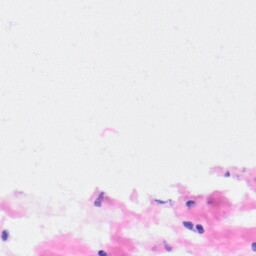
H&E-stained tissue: Kidney